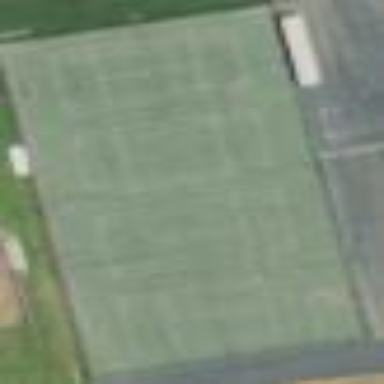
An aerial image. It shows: Tennis court on pitch.